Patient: sex F, age 39
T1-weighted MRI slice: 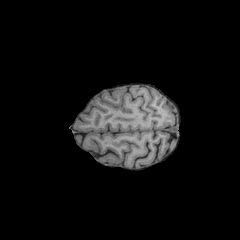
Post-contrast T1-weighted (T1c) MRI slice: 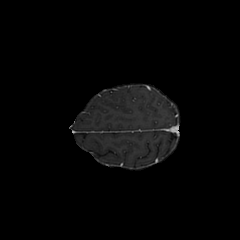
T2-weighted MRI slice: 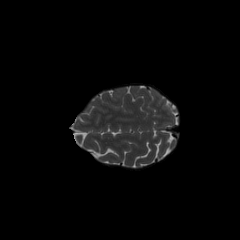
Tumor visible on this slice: no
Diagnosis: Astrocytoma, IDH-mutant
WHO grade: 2